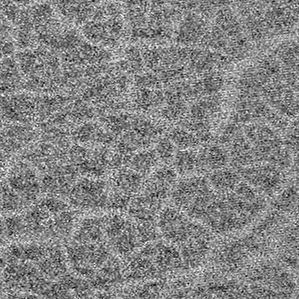
Label: frost